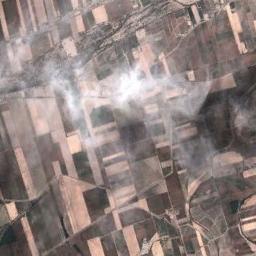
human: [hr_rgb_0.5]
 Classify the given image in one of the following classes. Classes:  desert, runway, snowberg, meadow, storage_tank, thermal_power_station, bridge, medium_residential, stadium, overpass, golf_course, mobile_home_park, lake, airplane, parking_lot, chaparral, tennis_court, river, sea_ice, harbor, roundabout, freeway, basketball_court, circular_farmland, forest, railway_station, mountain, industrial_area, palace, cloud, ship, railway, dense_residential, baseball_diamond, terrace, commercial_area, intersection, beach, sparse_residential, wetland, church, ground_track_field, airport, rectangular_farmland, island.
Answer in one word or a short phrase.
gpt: cloud